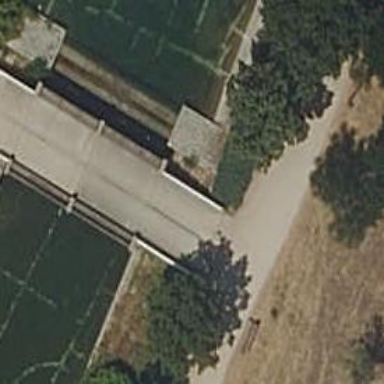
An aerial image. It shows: Footway road that serves as low water crossing bridge.